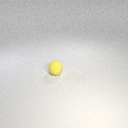
small yellow rubber sphere